Field crop: tomato
Growth stage: 1
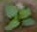
Species: solanum